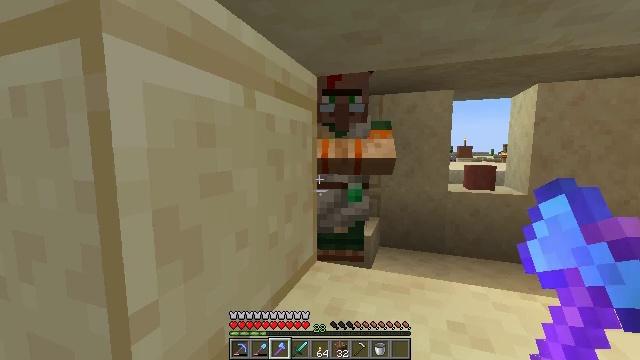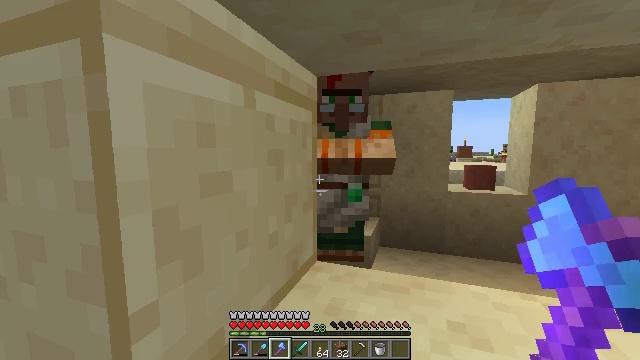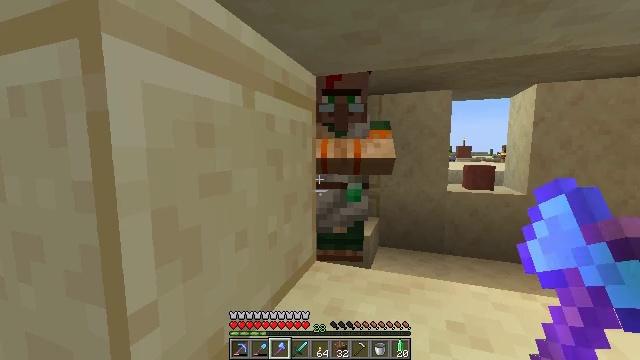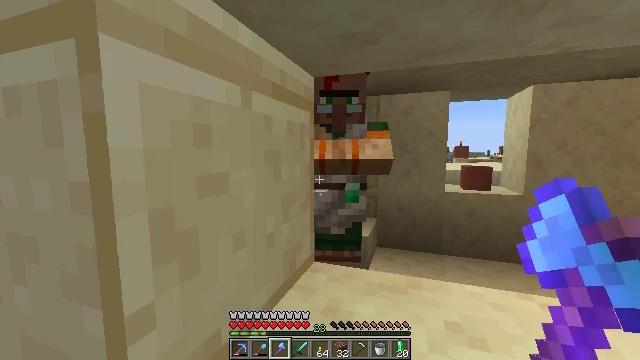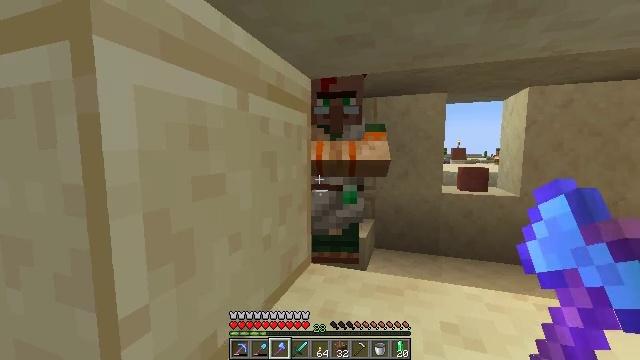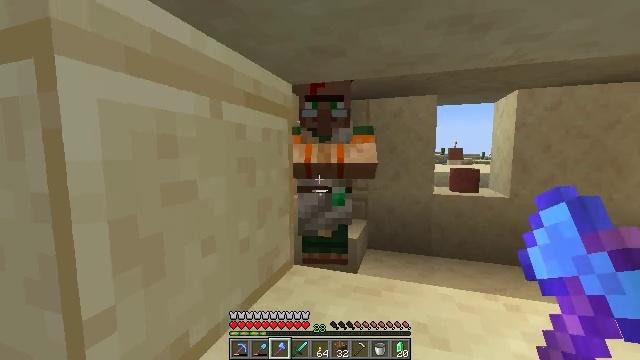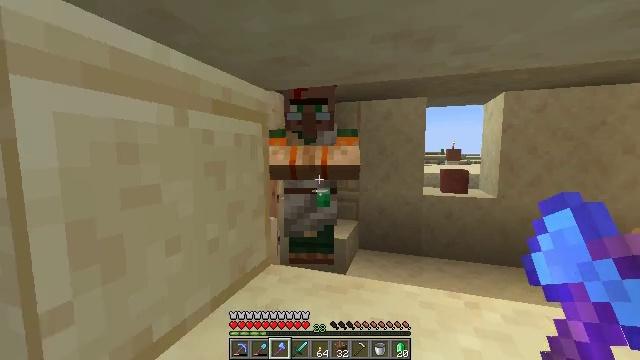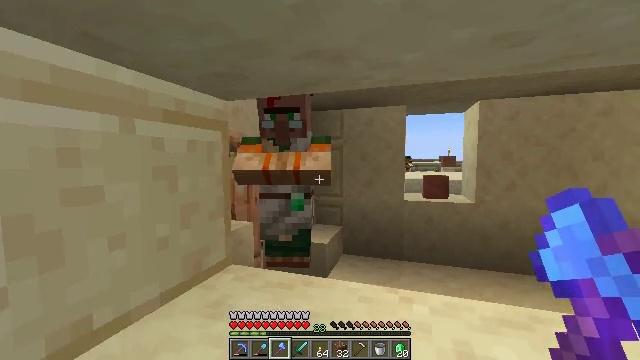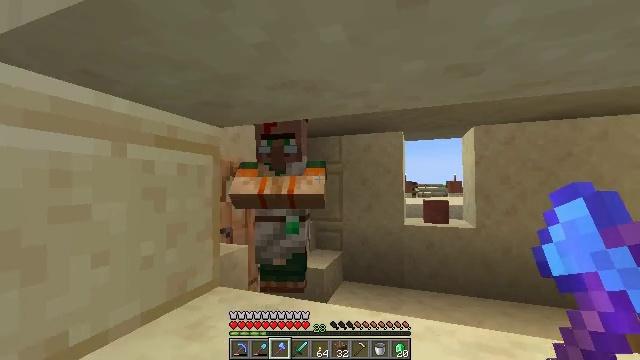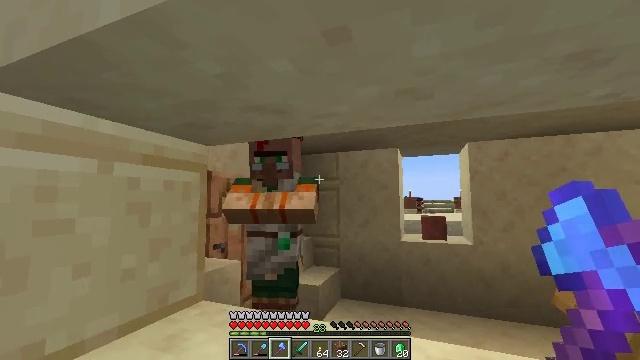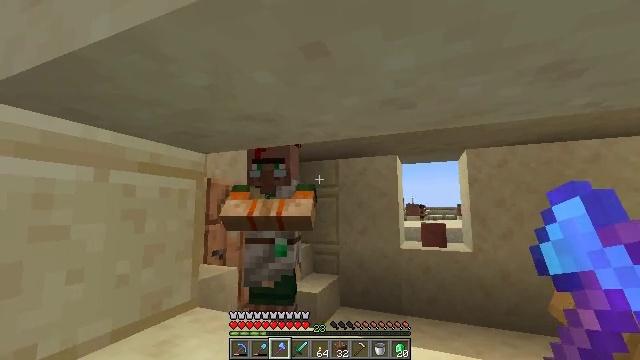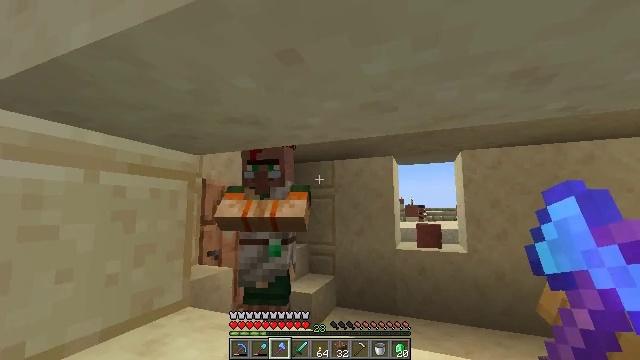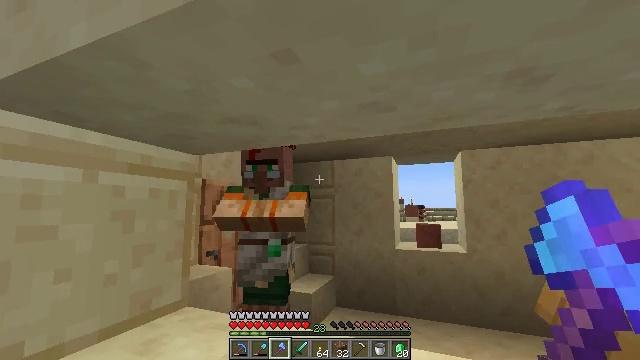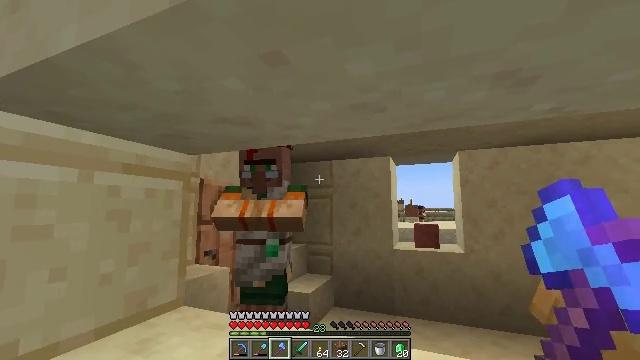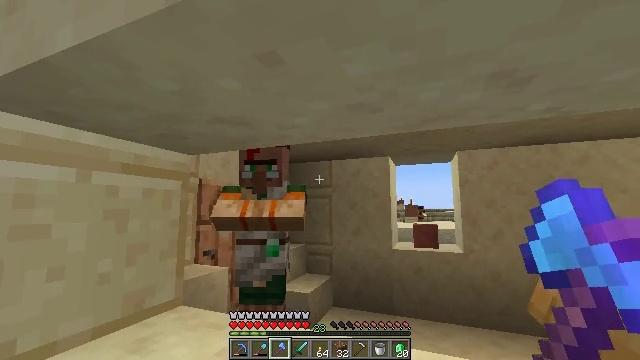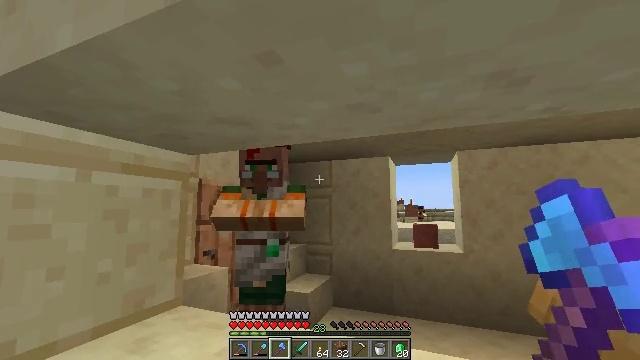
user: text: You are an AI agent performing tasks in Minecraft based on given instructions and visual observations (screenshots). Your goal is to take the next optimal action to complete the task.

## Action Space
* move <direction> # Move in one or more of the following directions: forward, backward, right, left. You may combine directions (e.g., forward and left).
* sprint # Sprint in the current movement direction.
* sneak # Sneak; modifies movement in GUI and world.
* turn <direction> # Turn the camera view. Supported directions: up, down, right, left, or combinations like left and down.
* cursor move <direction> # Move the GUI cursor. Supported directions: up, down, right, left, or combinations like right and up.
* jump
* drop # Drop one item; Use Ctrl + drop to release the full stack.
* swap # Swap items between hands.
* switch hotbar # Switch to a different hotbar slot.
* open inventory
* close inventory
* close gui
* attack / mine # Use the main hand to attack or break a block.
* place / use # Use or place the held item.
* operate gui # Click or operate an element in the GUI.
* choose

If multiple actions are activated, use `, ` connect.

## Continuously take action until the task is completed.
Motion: motion action
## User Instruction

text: Remove a glass block from the inventory.
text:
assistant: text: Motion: no_op
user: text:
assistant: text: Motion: no_op
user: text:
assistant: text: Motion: no_op
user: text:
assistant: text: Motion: move right
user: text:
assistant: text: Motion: move right
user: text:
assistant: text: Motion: move right
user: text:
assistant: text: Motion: move right, turn up
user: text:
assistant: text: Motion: move right, turn left and up
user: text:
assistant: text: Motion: turn left and up
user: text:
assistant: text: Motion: turn up
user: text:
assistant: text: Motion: no_op
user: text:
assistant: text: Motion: no_op
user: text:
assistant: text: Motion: no_op
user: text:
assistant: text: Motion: no_op
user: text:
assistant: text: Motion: no_op
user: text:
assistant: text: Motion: no_op
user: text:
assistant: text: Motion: turn left and down
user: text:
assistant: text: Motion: turn left and down
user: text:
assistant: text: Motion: turn left
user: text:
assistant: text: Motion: no_op
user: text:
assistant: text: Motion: no_op
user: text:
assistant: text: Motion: no_op
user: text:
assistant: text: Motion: no_op
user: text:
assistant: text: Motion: no_op
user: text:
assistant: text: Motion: no_op
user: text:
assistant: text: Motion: turn left
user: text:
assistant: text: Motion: turn left
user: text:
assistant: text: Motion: no_op
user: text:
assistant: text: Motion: no_op
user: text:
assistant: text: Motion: no_op